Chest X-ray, PA view. Patient: 31 years old, sex M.
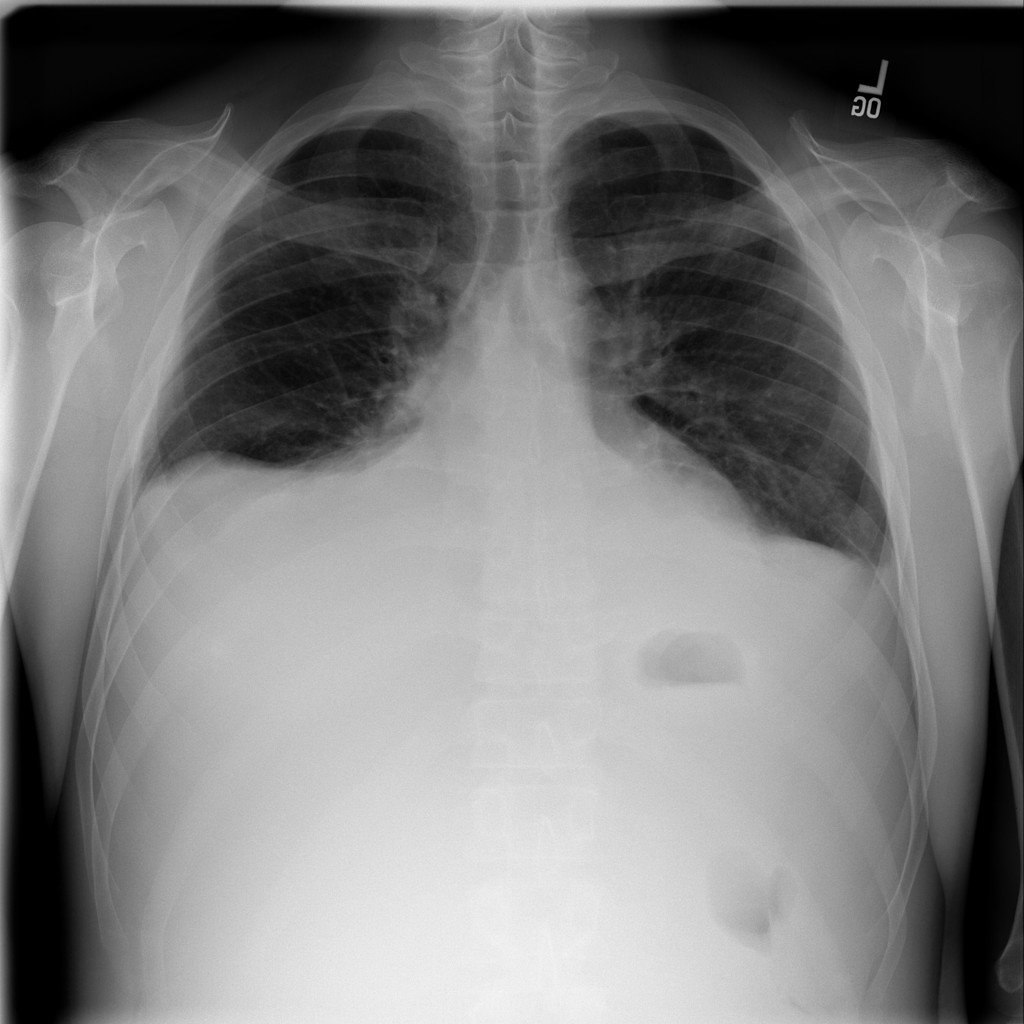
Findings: Effusion